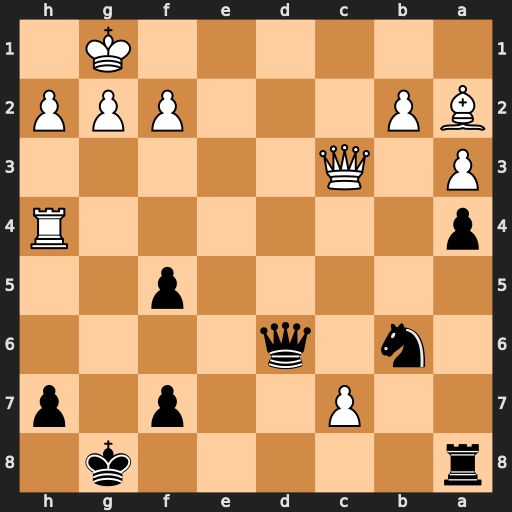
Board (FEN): r5k1/2P2p1p/1n1q4/5p2/p6R/P1Q5/BP3PPP/6K1
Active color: b
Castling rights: -
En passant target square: -
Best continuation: Qd1+ Qe1 Qxe1#